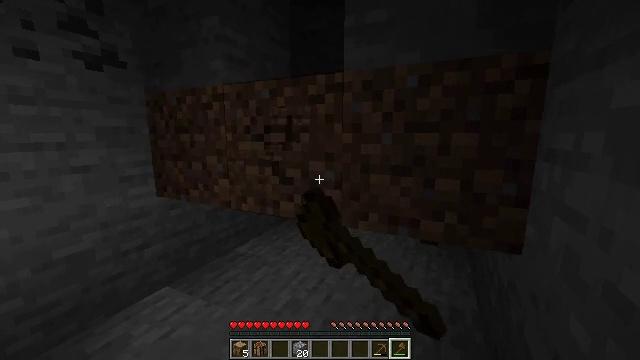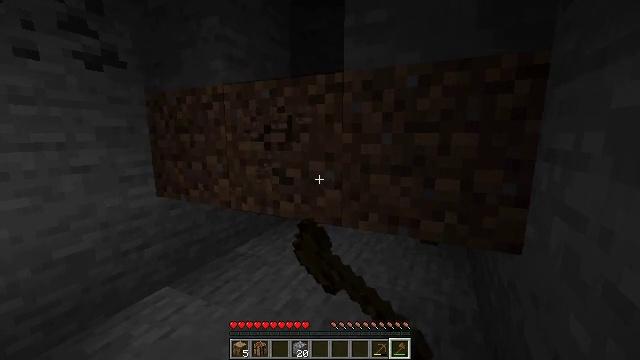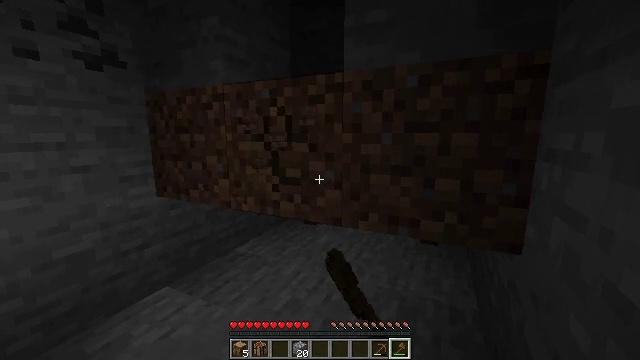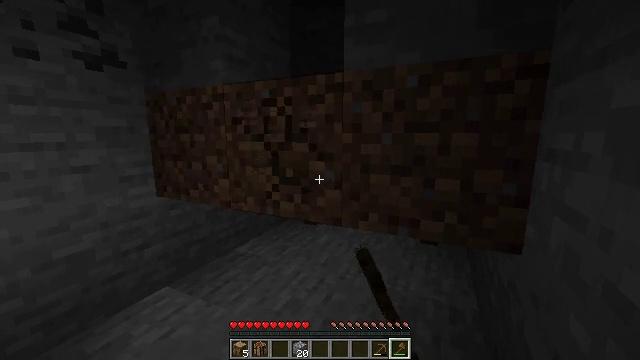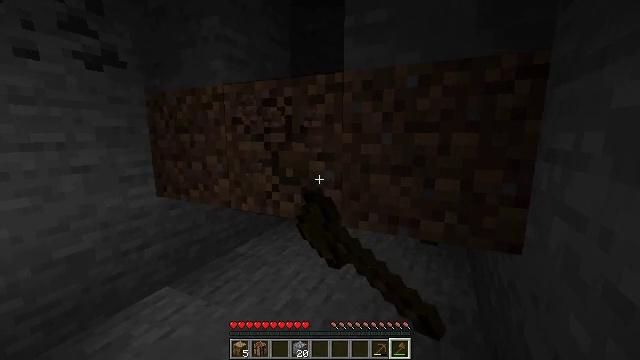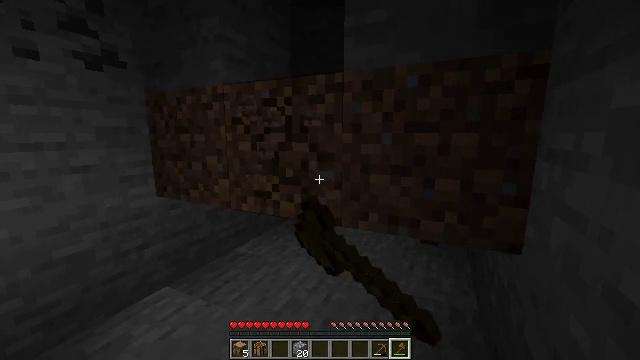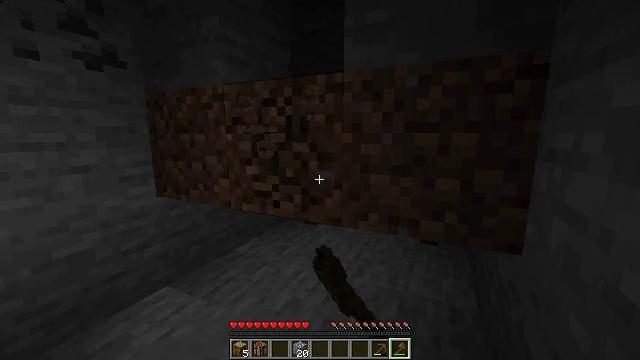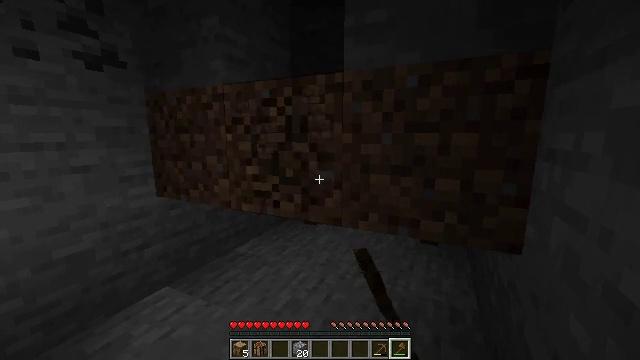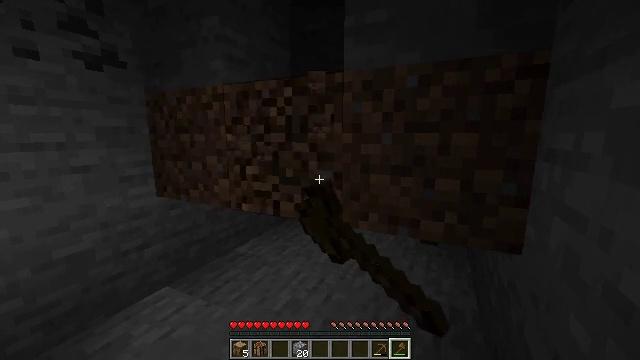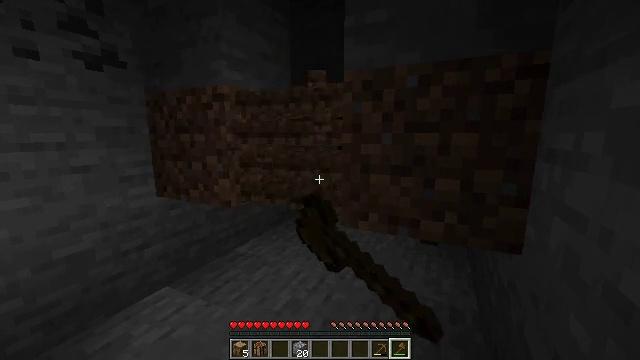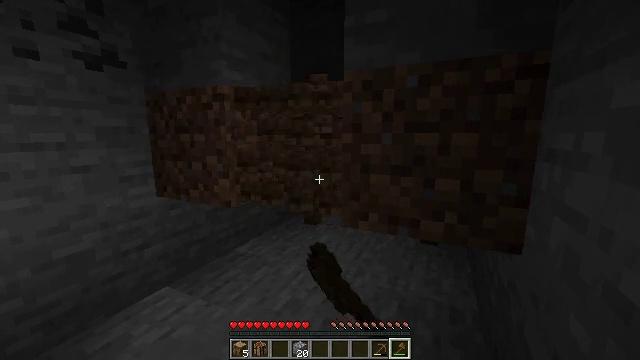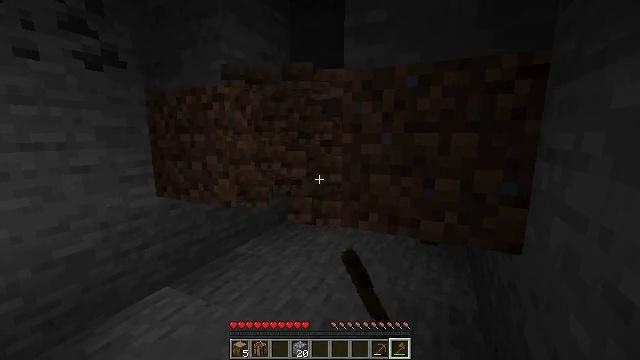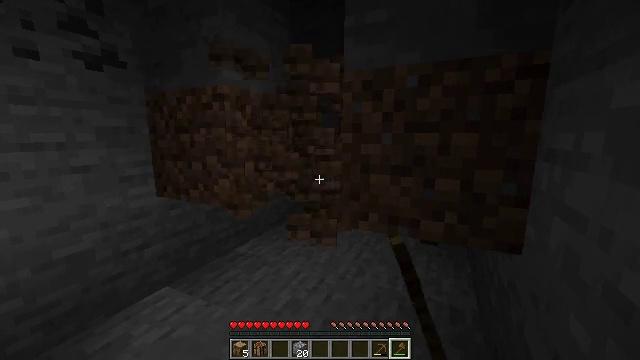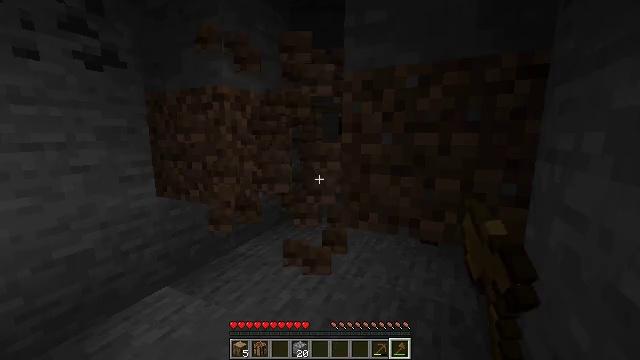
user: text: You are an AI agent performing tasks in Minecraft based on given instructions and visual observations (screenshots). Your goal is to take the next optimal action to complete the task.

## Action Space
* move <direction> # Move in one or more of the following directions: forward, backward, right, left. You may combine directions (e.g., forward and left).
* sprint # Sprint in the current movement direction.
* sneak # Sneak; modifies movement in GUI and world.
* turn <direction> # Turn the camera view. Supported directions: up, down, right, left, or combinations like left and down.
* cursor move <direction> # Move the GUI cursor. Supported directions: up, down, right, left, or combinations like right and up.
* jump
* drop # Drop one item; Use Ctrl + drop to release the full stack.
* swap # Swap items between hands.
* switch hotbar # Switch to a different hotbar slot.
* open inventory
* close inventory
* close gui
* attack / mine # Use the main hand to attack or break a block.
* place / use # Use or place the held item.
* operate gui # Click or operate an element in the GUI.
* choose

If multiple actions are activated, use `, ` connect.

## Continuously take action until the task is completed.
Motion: motion action
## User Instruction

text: Break the dirt block.
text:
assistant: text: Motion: attack / mine
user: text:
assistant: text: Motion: attack / mine
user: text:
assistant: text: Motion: attack / mine
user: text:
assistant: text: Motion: attack / mine
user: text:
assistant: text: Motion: attack / mine
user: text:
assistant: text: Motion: attack / mine
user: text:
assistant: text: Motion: attack / mine
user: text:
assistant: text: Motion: attack / mine
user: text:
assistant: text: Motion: attack / mine
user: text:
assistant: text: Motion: attack / mine
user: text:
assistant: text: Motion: attack / mine
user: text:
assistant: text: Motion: attack / mine
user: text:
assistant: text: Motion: attack / mine
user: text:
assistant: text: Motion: attack / mine